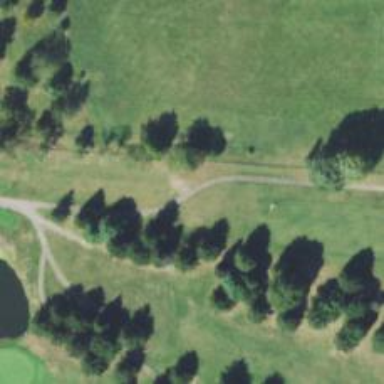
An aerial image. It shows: Path designed for golf carts.